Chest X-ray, AP view. Patient: 53 years old, sex F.
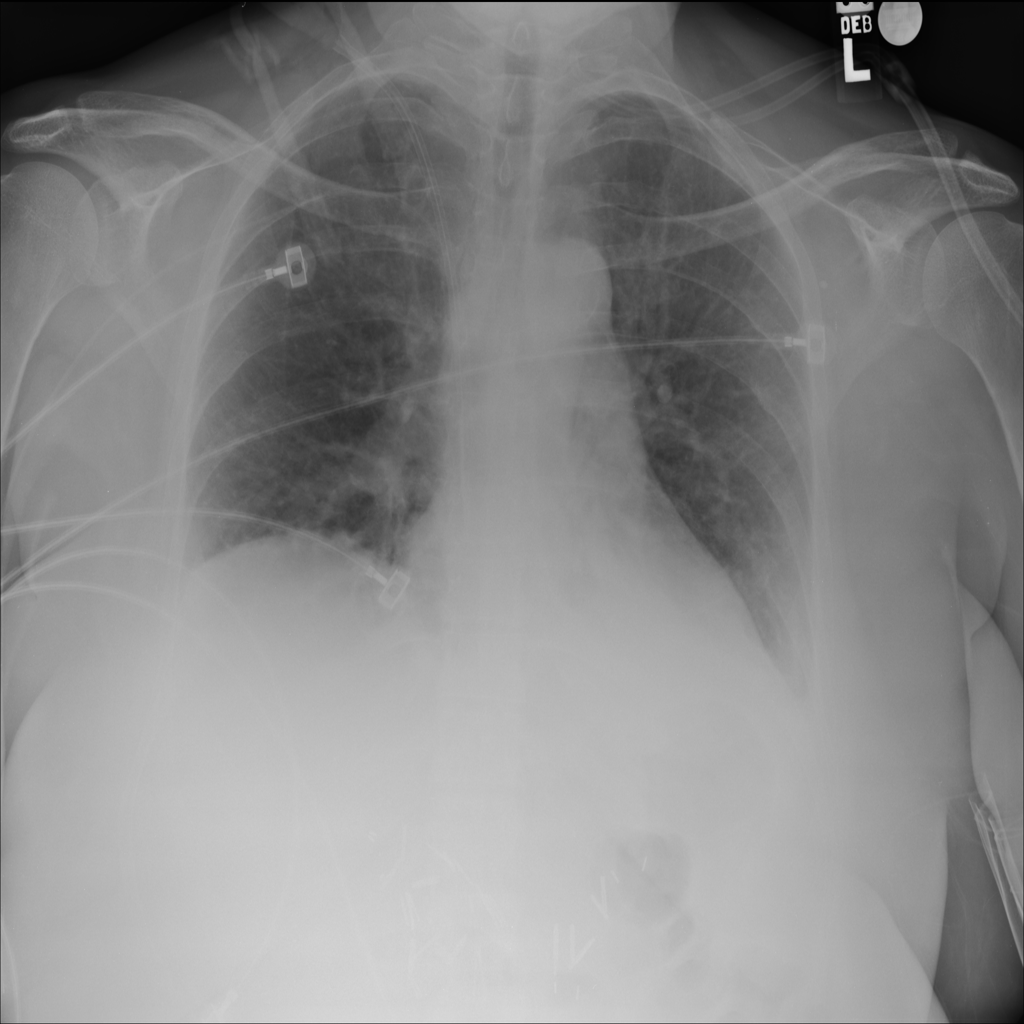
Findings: No Finding